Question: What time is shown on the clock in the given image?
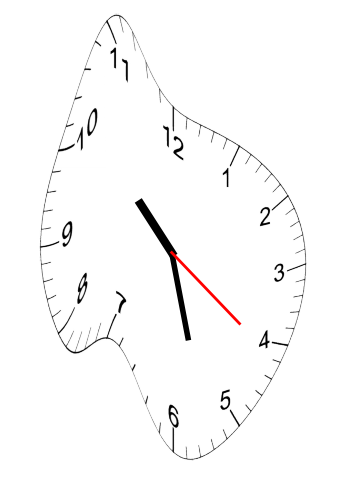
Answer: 10:27:21